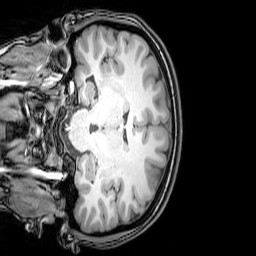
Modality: T1w
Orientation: coronal
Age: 22
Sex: female
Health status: healthy
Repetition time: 0.081 s
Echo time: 0.037 s